Question: Im a little bit lost on how to go about this, im really looking for the theory behind it im not 100% sure if the title is correct or not.
Im currently working on a iOS app and im a little stuck with the progress indicator thats been designed ive attached a image of it below

as you can see when the user progresses through the stages of the challenge the background of this image fills up with white so if they are in stage 1 of a 5 stage challenge its filled 20% stage 2 40% etc.
the issue I have is im not 100% sure how to go about this, if I was doing this in HTML i would create the image with the green background and leave the area for the rabbit and shape transparent and then create a div behind it that would change its height.
should I be applying the same principle to iOS development or should I be building it in a more programatic and efficient way.
thanks all for your help
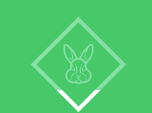
Answer: The solution you are talking about sounds fine. Many programmatic solutions would involve masking and would probably be less performant (masking is actually quite expensive), other programatic solutions involve stroking different vector paths but that would get complicated if you want to cut them all of a the same line.
So, translating your idea into views. Create a container UIView with a light green background, and add to it a white UIView and an UIImageView (in that order to get the image on top). The image view would have the green image with transparency set as its 'image'. The white view would start of being positioned below the light green view (have a frame with a higher y value) and as the stages progress you simply shift the white view upward by modifying it's 'center' or 'frame' properties. (note that y increases downwards).